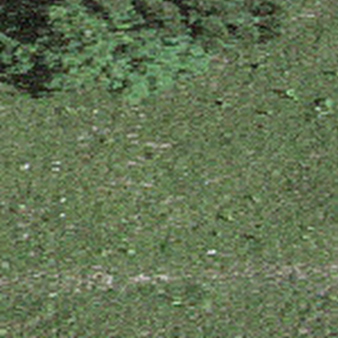
Label: other